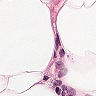
Metastatic tissue present: no